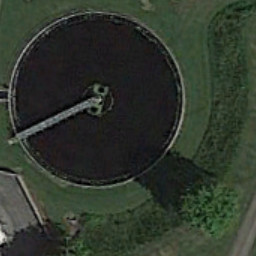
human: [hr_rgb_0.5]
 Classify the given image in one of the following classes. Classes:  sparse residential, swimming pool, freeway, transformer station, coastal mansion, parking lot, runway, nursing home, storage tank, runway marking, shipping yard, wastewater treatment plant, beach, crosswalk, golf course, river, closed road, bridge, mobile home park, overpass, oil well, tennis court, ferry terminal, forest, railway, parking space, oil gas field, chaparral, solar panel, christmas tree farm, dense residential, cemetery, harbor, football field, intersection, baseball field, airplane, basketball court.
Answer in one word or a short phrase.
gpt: wastewater treatment plant